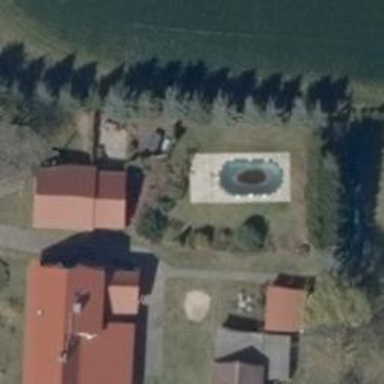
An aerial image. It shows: Swimming pool located in leisure land.